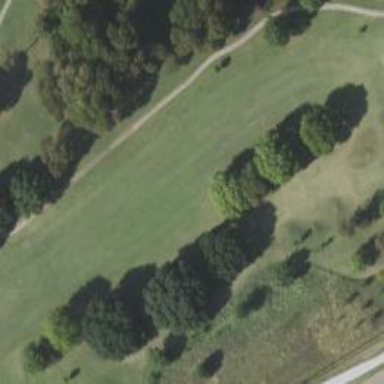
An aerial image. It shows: Golf hole.